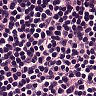
Metastatic tissue present: no